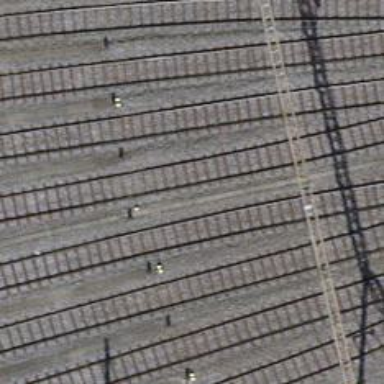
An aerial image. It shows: Rail yard with electrified contact lines for railway operations.